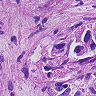
Metastatic tissue present: yes